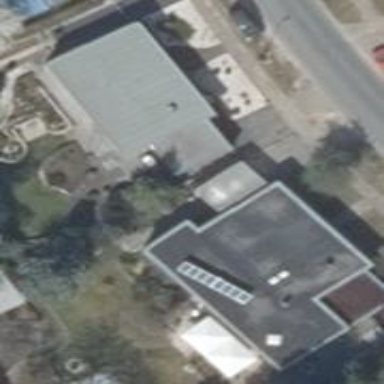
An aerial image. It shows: Detached building with flat roof. The building is painted white.